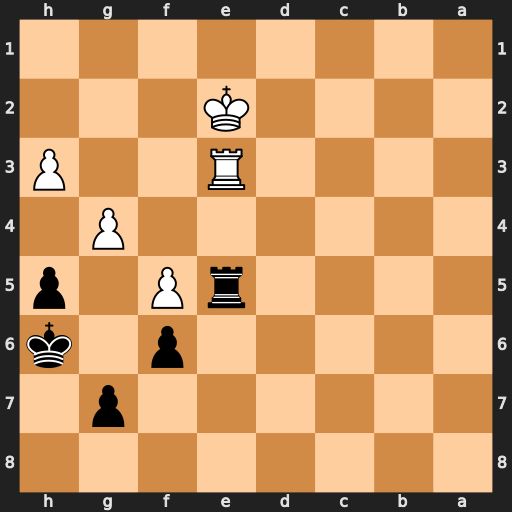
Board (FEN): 8/6p1/5p1k/4rP1p/6P1/4R2P/4K3/8
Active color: b
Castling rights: -
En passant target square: -
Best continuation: Rxe3+ Kxe3 Kg5 Kf3 Kh4